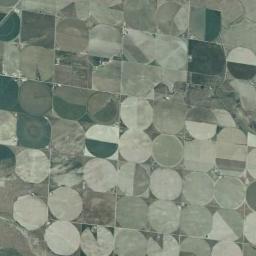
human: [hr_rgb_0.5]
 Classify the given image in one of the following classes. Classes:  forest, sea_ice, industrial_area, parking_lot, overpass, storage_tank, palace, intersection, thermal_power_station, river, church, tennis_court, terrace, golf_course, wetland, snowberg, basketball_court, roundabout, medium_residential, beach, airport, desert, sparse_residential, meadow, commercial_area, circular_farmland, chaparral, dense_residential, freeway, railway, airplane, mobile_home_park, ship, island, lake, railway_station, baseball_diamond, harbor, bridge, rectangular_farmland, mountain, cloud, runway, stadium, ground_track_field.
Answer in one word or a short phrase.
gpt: circular_farmland